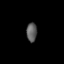
Tissue: lung
Cell type: Fibroblasts
Senescence score: 0.5774
Nuclear area (px): 195
Mean DAPI intensity: 92.426